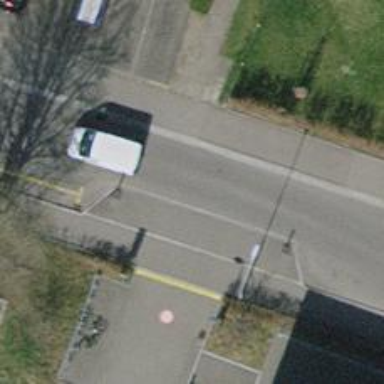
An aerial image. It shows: Traffic calming feature called choker.